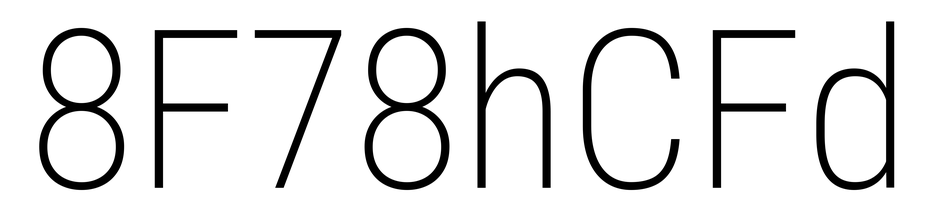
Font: Roboto_Condensed_ExtraLight